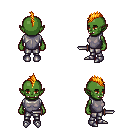
a pixel art fantasy rpg character, female body template, orc, green skin, steel chest armor, metal pants, light blonde mohawk hairstyle, metal boots, dagger, four views (front, back, left, right), 2x2 character sprite sheet, small pixel art, hard edges, no anti-aliasing